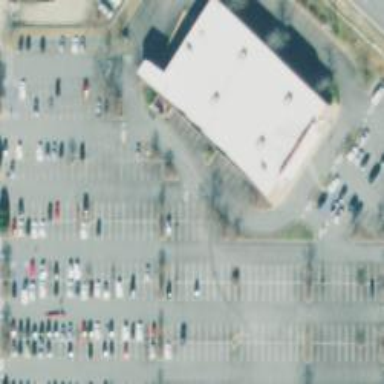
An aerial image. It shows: Retail building.